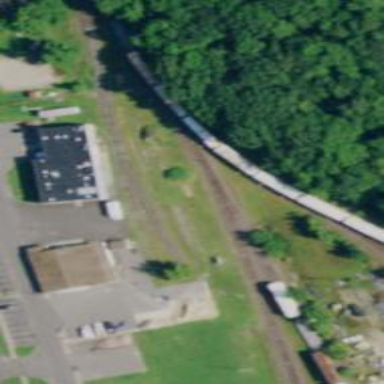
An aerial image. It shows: Rail spur service.